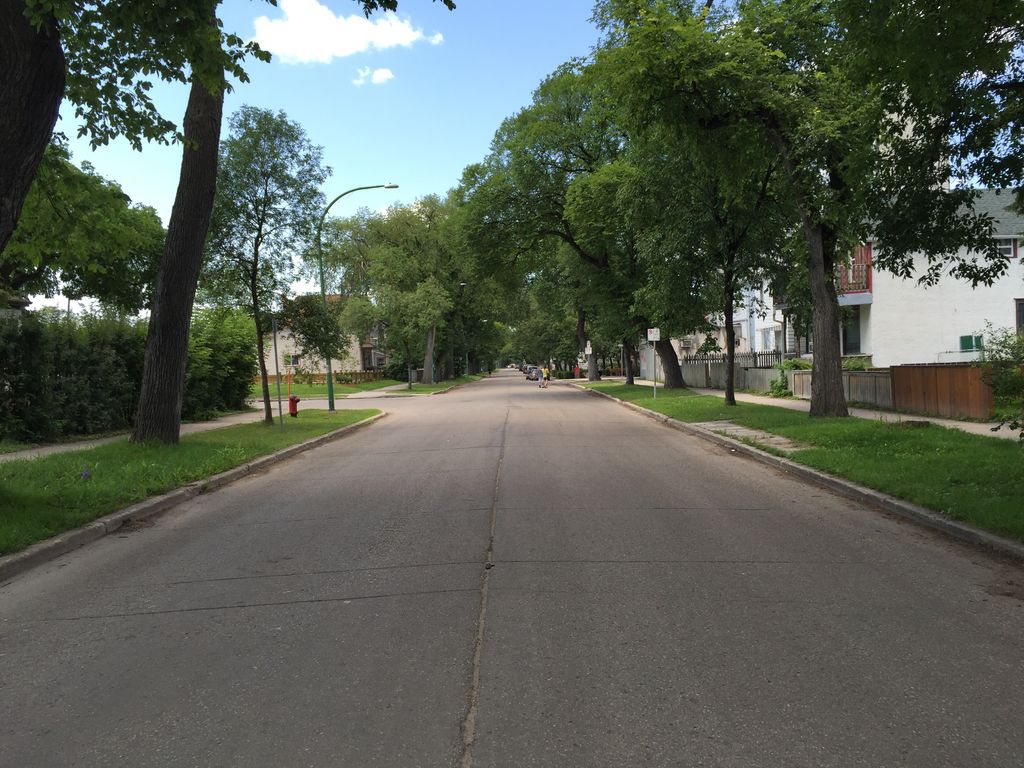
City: winnipeg